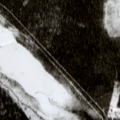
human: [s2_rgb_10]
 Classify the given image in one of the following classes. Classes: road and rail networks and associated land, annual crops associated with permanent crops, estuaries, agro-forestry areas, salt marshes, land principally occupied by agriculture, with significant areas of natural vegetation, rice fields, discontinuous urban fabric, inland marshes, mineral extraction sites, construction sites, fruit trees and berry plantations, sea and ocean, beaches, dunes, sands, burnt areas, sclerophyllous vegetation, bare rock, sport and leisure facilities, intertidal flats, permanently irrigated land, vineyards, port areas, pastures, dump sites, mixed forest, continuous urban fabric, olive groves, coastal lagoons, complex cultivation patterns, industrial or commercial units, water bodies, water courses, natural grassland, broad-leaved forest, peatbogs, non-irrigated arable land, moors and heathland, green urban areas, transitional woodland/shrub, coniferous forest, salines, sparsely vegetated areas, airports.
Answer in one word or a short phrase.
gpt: coniferous forest, mixed forest, transitional woodland/shrub, peatbogs